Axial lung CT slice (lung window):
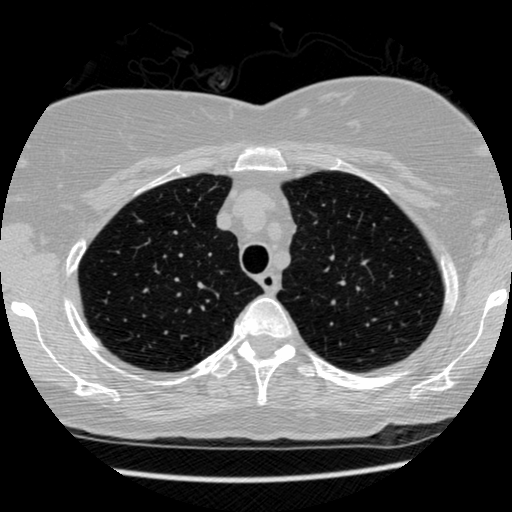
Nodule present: no